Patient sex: M
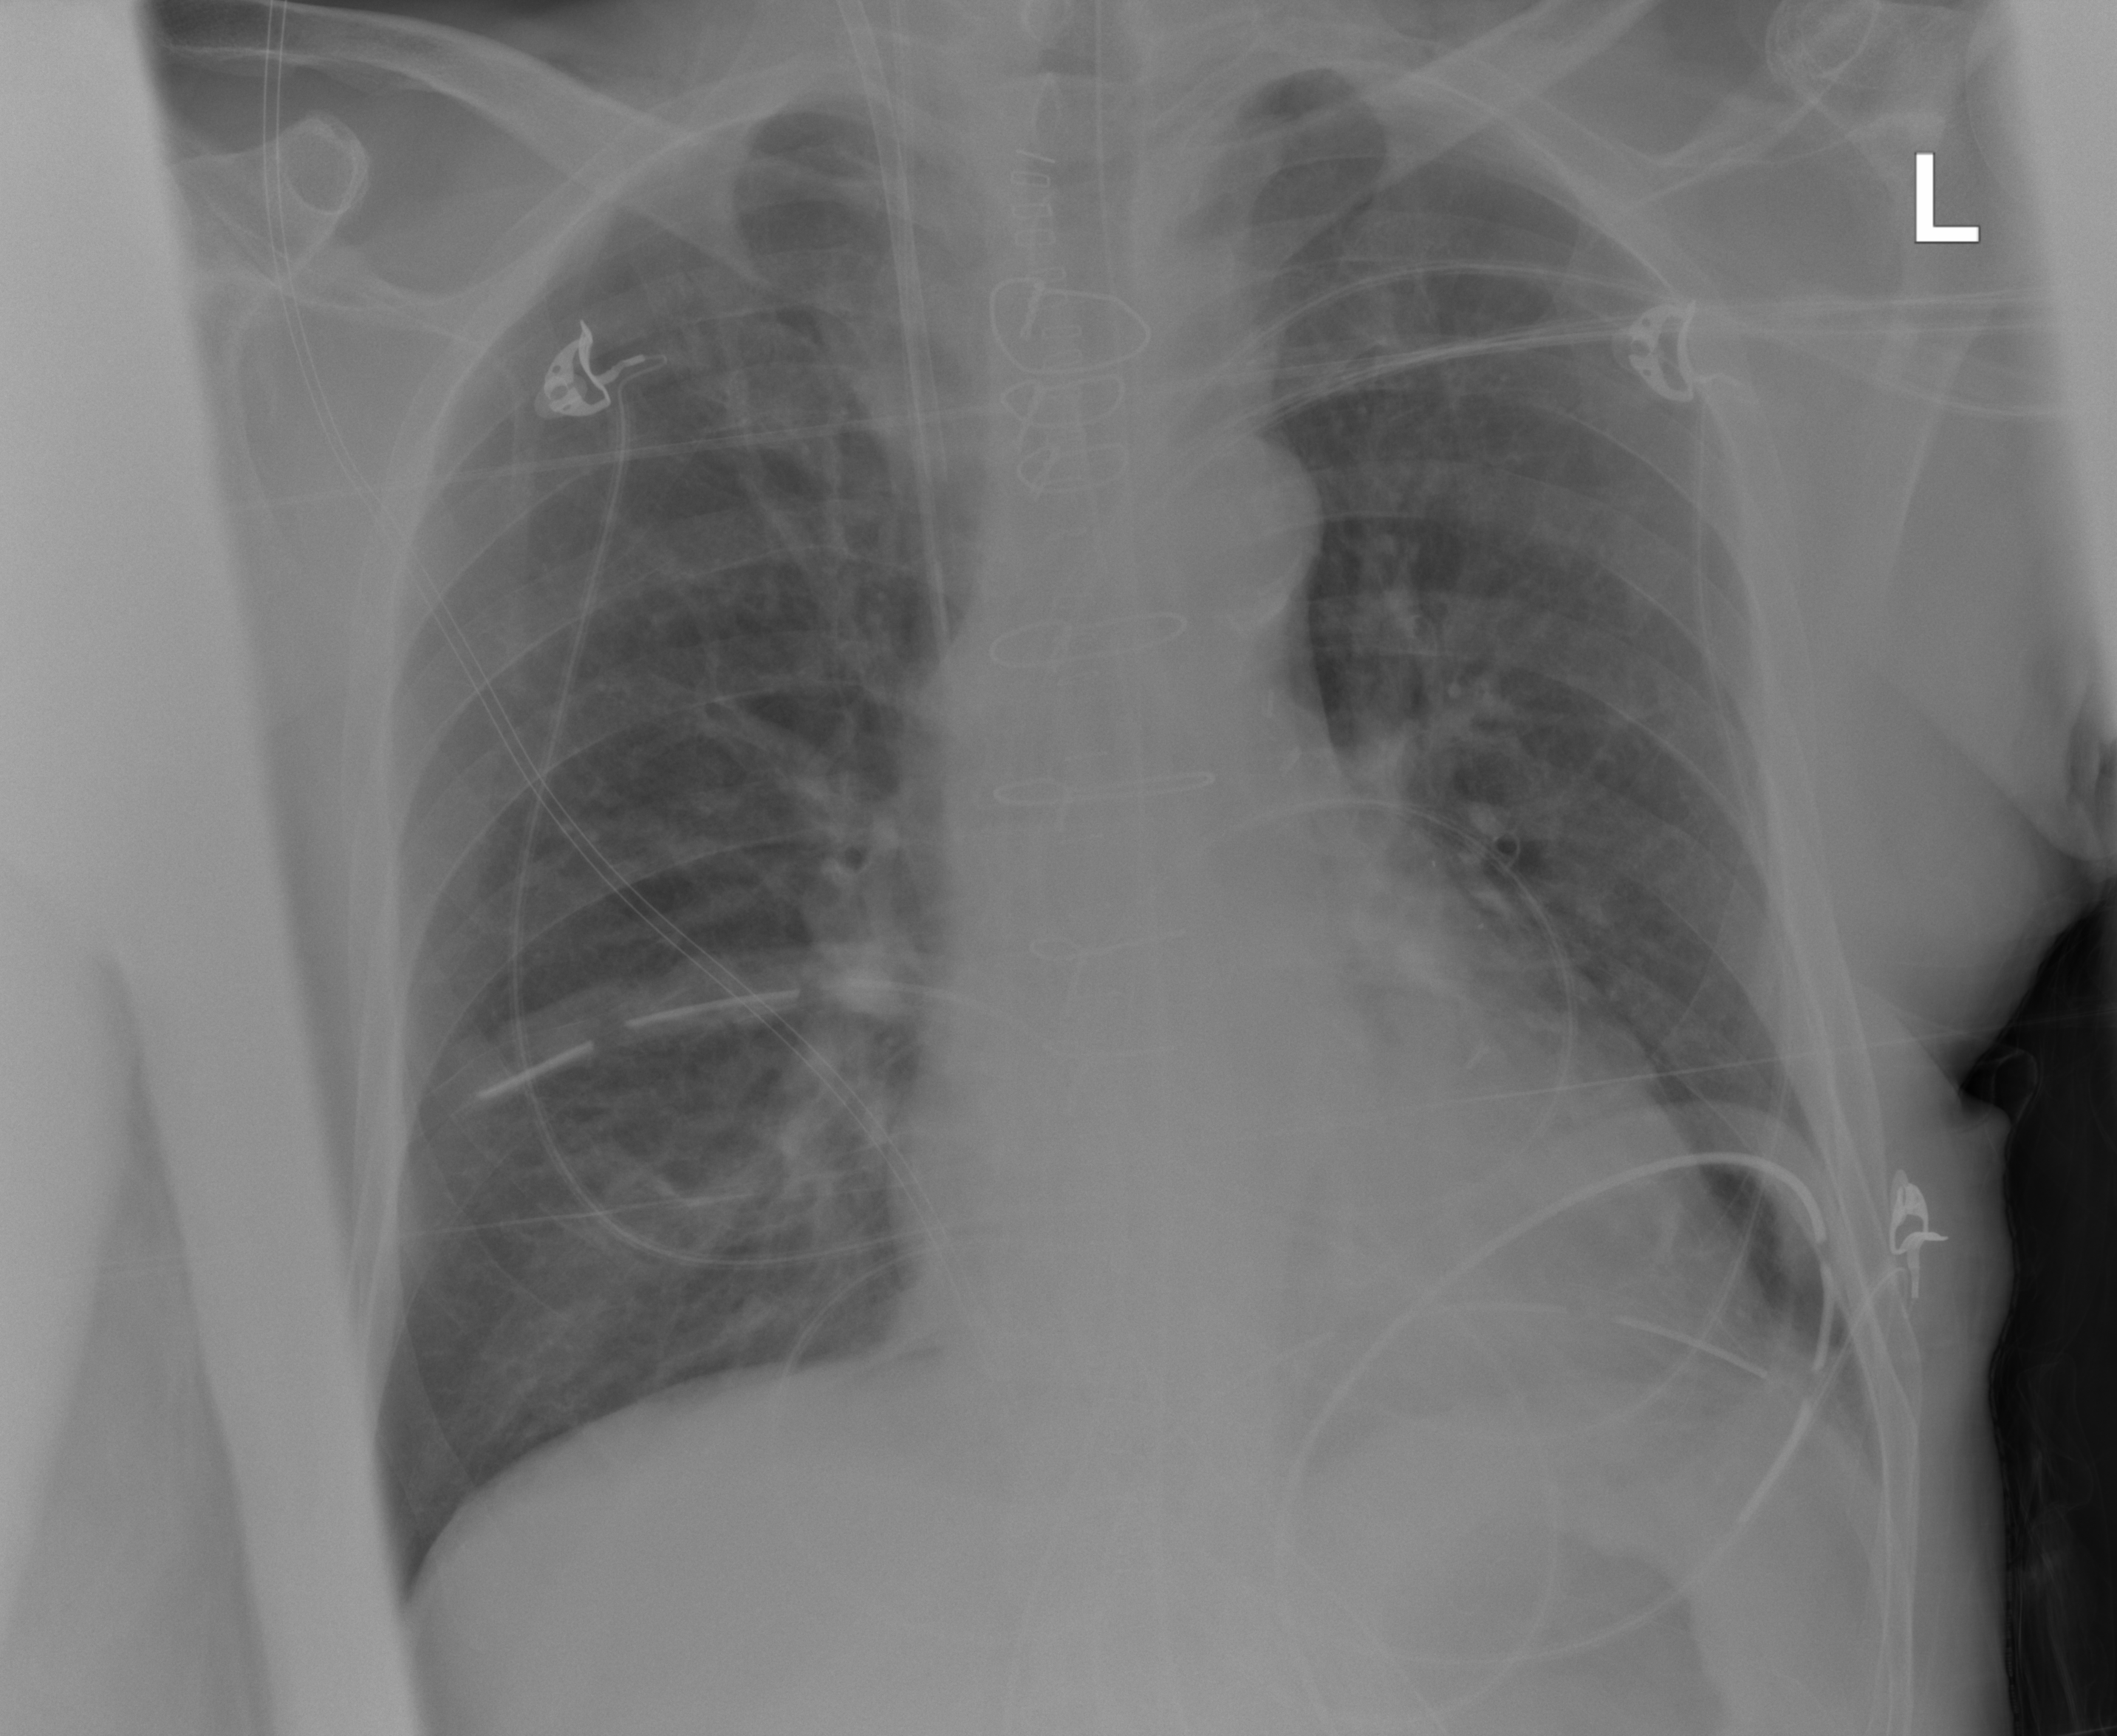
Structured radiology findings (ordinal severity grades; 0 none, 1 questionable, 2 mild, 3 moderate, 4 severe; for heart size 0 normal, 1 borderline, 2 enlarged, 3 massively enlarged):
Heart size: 0
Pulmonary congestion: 0
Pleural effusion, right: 0
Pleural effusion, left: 1
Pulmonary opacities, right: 0
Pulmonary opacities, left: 0
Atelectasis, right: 2
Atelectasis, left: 2